Field crop: maize
Growth stage: 1
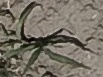
Species: sorghum